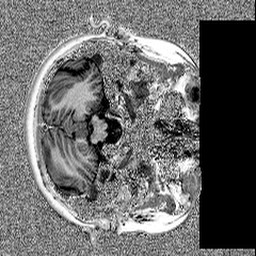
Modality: MP2RAGE
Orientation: axial
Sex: female